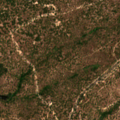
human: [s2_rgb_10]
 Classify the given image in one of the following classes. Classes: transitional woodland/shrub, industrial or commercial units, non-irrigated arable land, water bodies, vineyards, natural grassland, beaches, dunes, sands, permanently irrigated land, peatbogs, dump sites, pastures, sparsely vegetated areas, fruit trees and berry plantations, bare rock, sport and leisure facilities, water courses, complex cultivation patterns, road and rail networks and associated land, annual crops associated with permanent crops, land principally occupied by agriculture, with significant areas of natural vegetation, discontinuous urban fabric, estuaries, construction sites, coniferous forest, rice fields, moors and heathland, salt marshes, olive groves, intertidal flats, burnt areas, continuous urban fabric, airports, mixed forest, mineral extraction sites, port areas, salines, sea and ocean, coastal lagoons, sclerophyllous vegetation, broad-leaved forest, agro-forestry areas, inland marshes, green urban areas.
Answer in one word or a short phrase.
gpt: agro-forestry areas